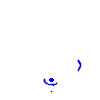
Particle: pion